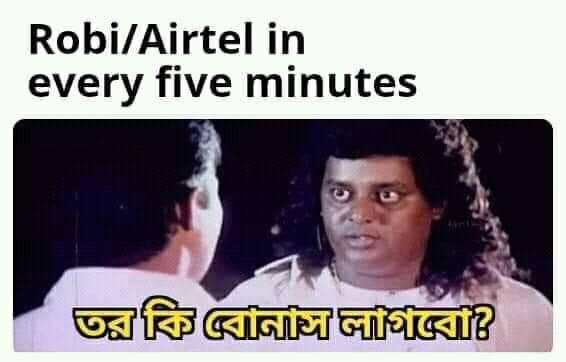
Caption: Robi/Airtel  in every five minutes  তর কি বোনাস লাগবো ?
Label: non-hate